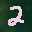
Label: 2